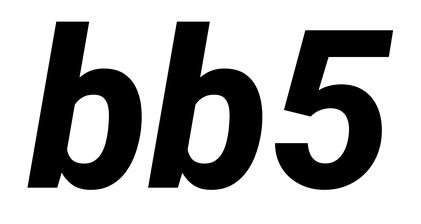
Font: Roboto-Italic_ExtraBold_Italic